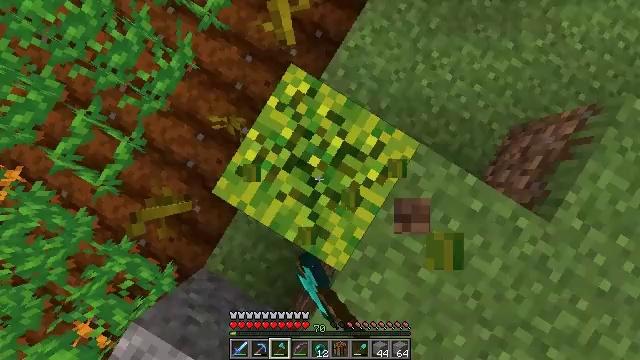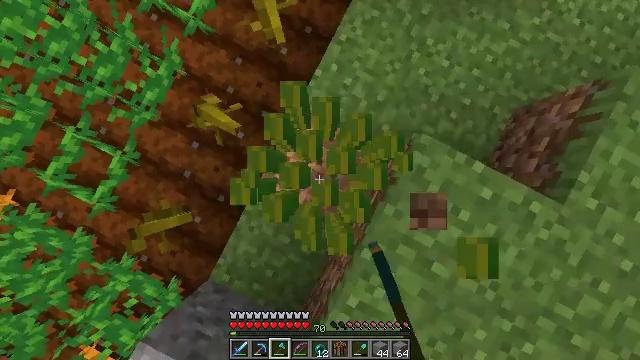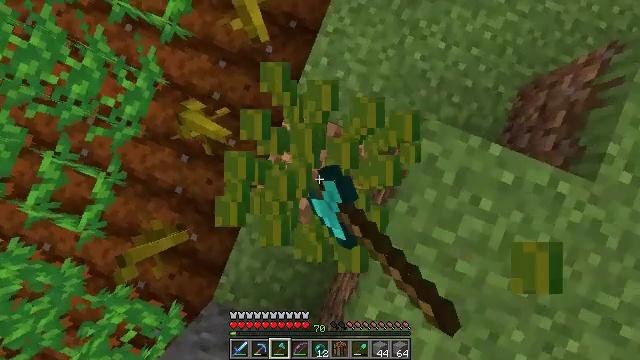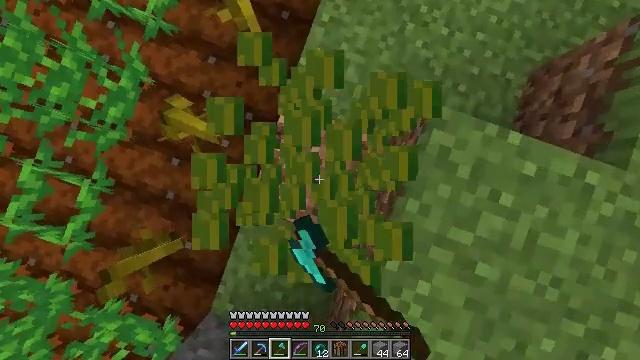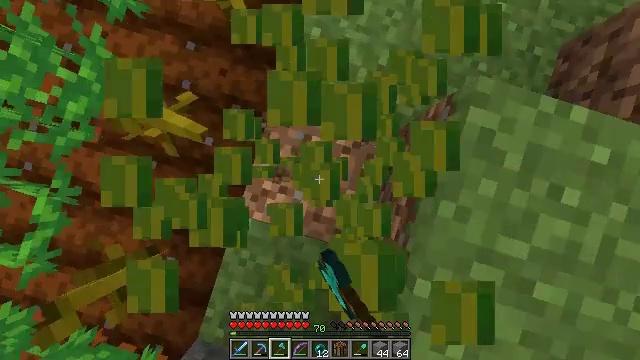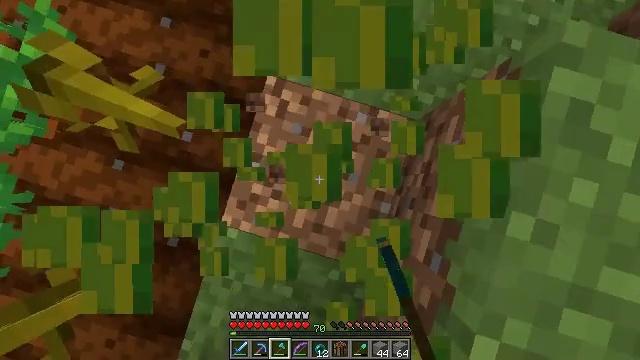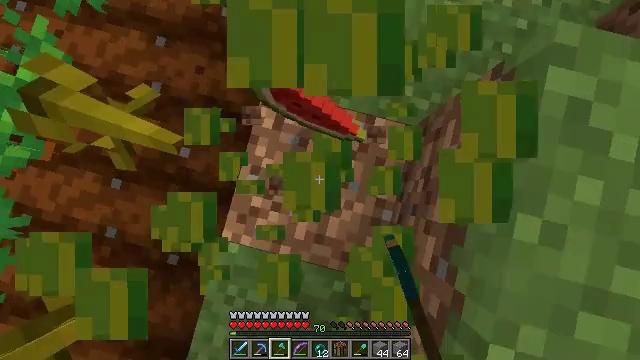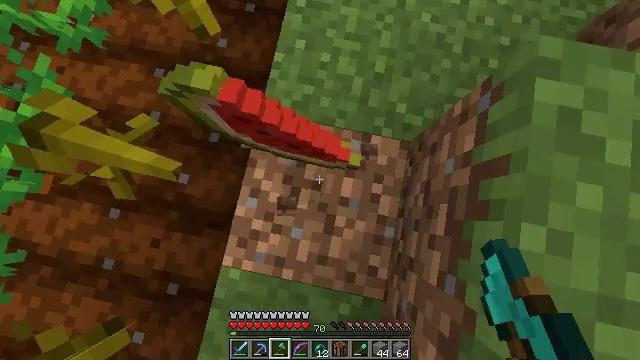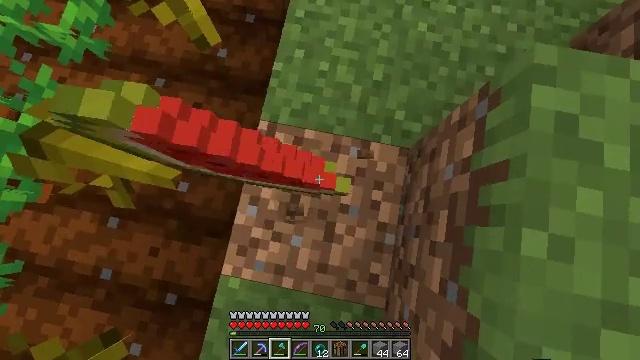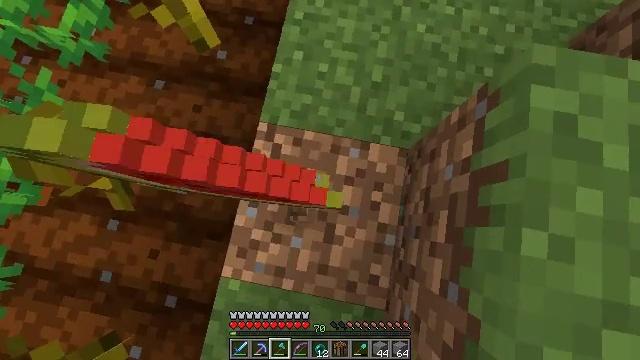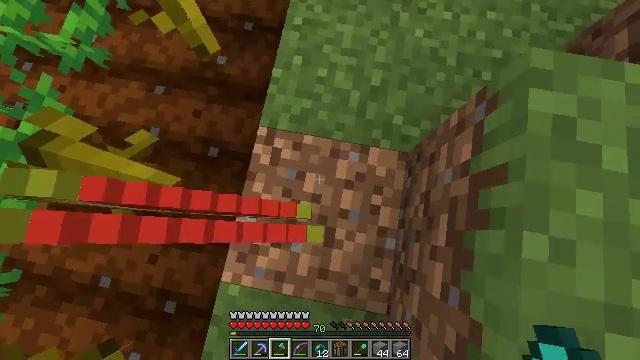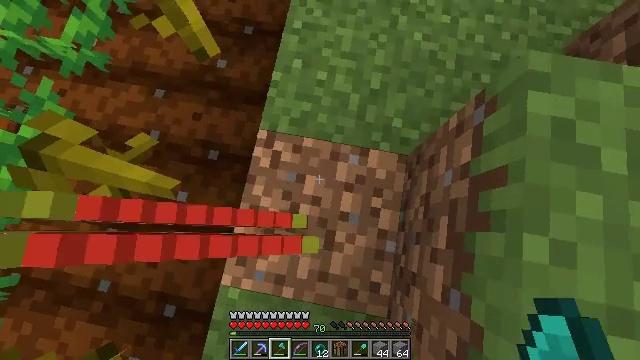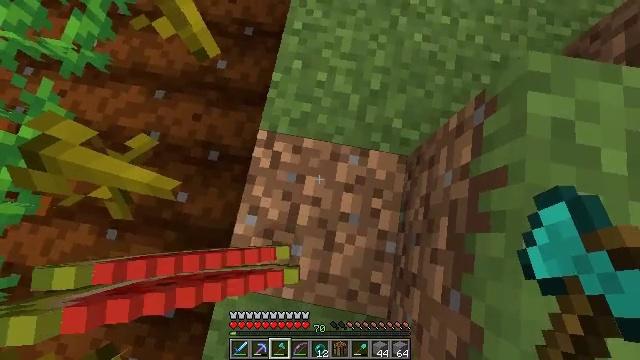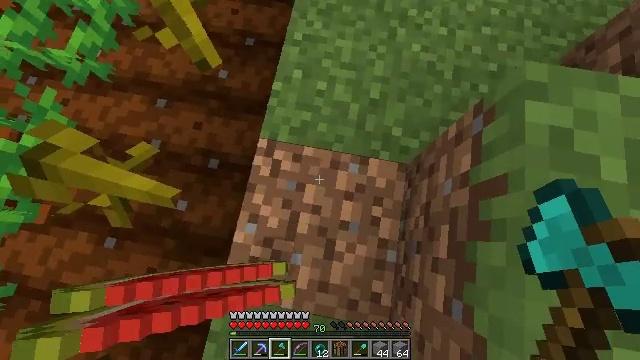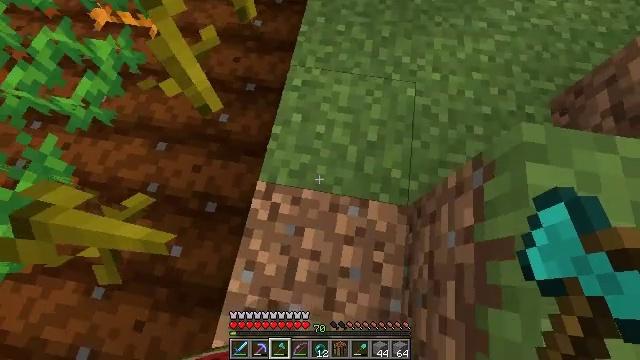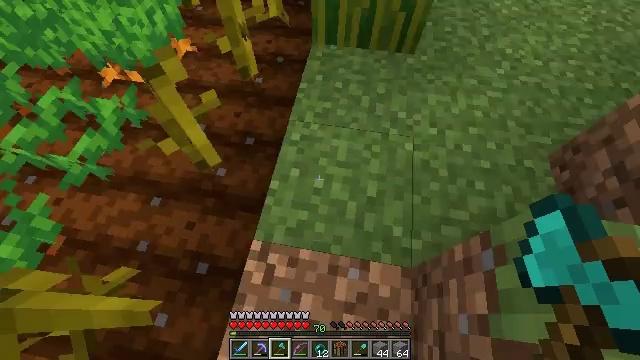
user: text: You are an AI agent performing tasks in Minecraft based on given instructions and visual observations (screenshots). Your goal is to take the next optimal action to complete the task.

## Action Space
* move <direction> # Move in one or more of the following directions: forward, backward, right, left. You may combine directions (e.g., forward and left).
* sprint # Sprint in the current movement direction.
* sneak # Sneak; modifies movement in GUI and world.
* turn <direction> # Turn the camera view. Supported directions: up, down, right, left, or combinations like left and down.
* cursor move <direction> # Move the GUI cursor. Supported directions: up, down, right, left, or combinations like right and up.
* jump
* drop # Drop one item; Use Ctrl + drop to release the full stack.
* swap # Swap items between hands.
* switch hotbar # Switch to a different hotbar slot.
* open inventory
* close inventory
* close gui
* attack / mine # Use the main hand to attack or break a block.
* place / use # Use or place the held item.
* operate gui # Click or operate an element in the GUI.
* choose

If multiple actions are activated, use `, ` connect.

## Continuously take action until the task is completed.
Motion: motion action
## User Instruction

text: Attack the melon to collect it.
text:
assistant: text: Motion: turn right, attack / mine
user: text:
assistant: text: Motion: turn right, attack / mine
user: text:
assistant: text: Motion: turn right, attack / mine
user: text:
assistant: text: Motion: turn right, attack / mine
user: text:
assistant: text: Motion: no_op
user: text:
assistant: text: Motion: turn right and up
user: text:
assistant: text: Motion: turn right and up
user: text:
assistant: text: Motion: turn up
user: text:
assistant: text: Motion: no_op
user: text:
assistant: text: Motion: no_op
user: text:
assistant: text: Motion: no_op
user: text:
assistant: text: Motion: no_op
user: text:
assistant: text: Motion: turn up
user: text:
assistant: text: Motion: move forward, turn up
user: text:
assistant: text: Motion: move forward, turn up
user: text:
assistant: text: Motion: move forward, turn up
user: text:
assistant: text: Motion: move forward, turn right and up
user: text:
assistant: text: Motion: move forward, turn right and up
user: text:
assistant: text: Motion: move forward, turn right and up
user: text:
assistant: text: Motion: move forward, turn right
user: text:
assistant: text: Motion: move forward, turn right, attack / mine
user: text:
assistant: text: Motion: move forward, turn right and down, attack / mine
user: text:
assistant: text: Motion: move forward, turn down, attack / mine
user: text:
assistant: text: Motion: move forward and move right, turn left and down, attack / mine
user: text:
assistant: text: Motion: move forward and move right, turn left and down, attack / mine
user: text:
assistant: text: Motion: move forward and move right, turn left and down, attack / mine
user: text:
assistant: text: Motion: move forward and move right, turn left and down, attack / mine
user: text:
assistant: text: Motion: move forward, turn left and down, attack / mine
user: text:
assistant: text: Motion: move forward, turn left and down, attack / mine
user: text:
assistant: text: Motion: turn left, attack / mine